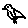
Label: bird